Field crop: maize
Growth stage: 2
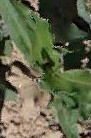
Species: maize